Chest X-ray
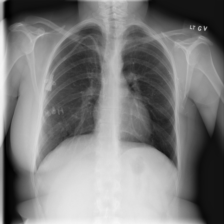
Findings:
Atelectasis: negative
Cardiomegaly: negative
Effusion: negative
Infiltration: negative
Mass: negative
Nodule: negative
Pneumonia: negative
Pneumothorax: negative
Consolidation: negative
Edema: negative
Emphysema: negative
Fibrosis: negative
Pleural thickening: negative
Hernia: negative